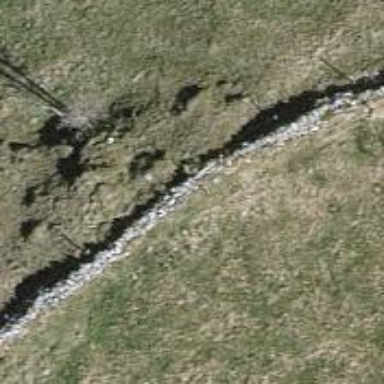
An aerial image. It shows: Wall barrier.